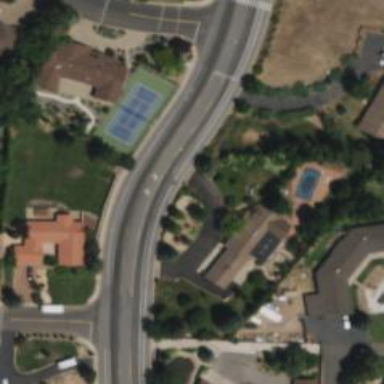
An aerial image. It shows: Tertiary road with asphalt surface and separate sidewalk.